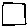
Label: square